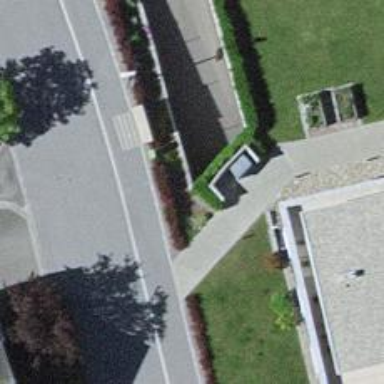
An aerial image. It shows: Retaining wall.